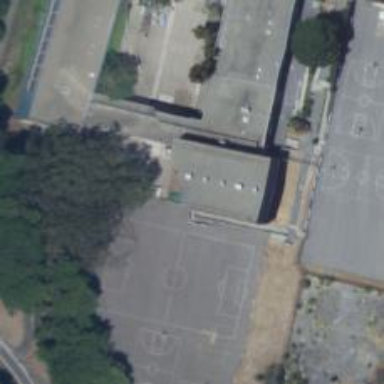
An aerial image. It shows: School.